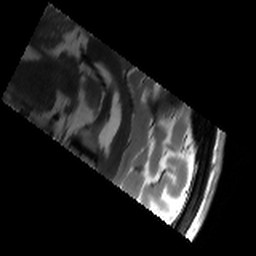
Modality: T2w
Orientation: sagittal
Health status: healthy
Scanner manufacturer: siemens
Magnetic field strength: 3 T
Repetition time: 8.02 s
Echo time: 0.08 s